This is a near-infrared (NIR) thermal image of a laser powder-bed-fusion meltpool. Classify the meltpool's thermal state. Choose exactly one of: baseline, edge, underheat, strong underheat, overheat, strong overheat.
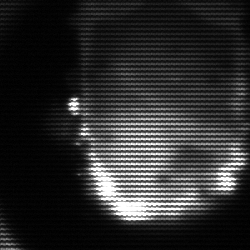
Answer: baseline